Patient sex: M
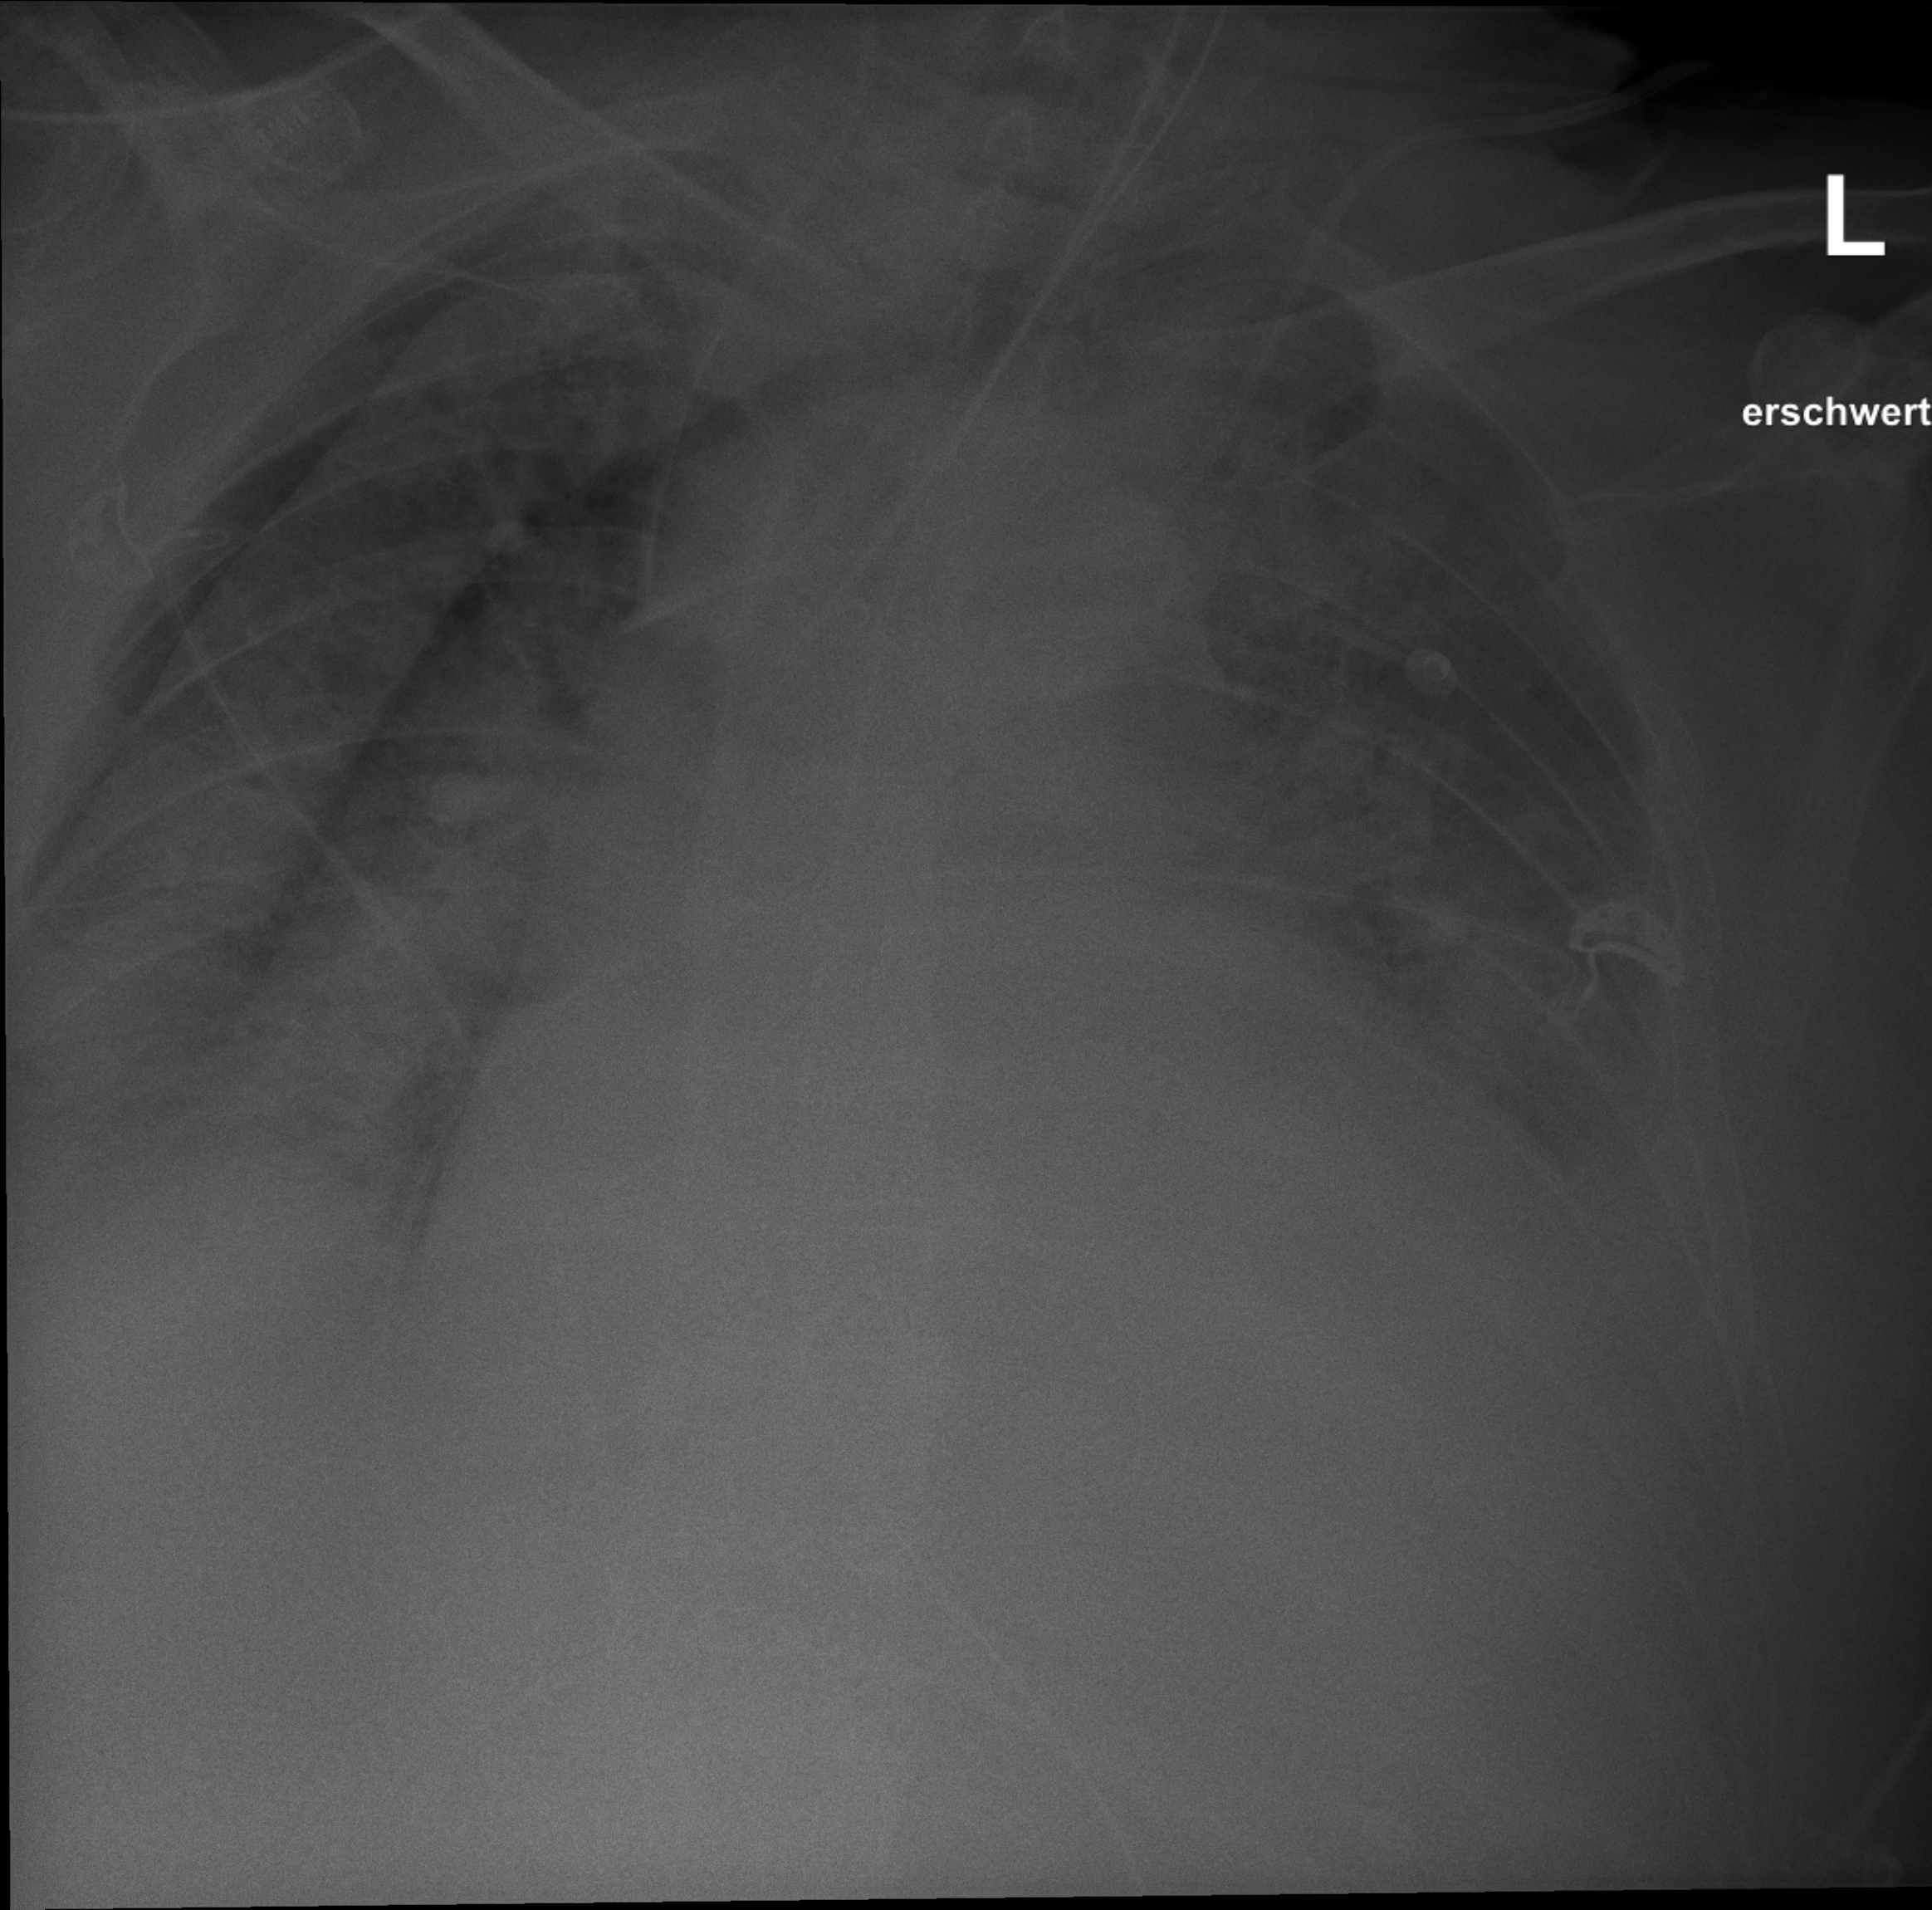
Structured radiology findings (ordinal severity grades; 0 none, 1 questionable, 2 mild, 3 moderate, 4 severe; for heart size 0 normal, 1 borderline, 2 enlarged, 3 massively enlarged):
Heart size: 3
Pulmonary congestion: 2
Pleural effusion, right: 2
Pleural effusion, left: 2
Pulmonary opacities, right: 4
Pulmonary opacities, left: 4
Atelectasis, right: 4
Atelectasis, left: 4